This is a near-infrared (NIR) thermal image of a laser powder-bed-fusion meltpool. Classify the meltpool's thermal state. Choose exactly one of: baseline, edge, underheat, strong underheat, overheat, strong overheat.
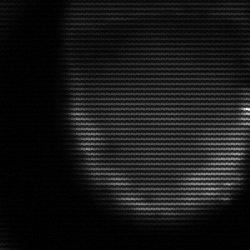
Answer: edge